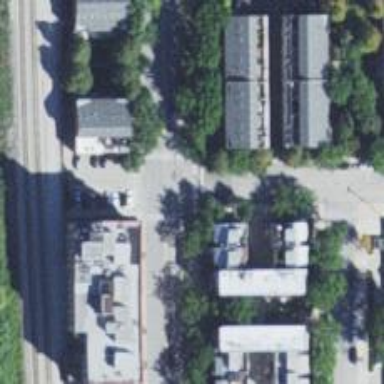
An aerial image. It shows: Residential road with separate sidewalk.